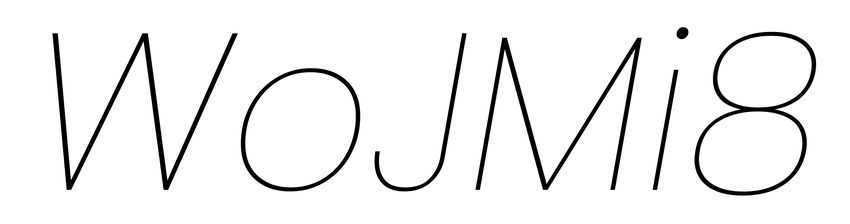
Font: Poppins-ThinItalic